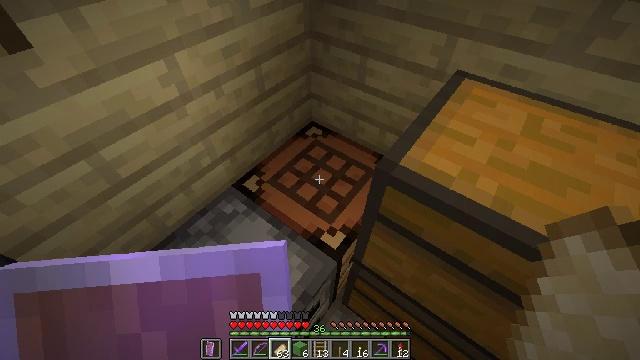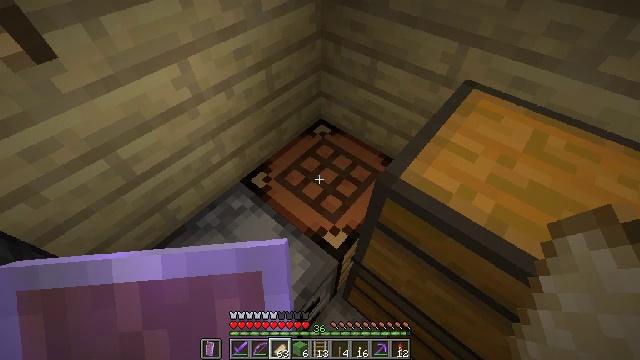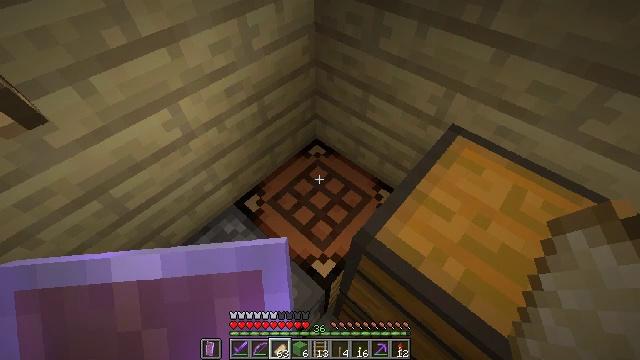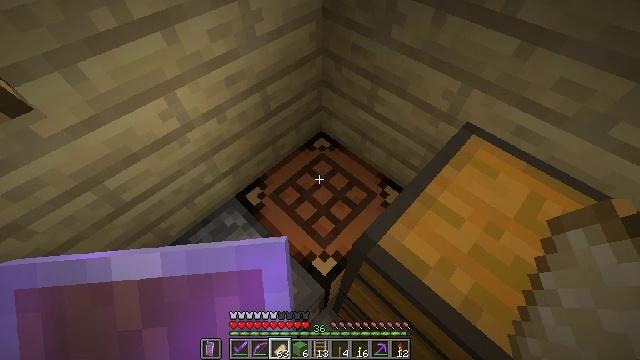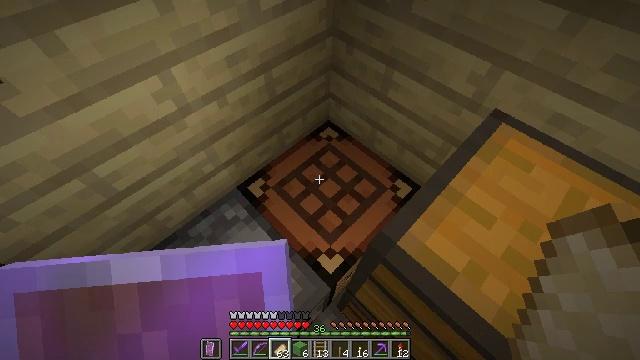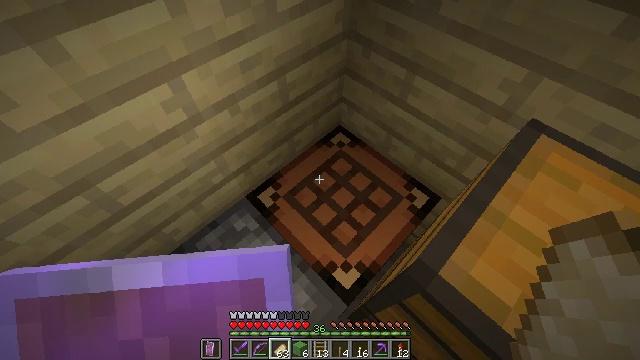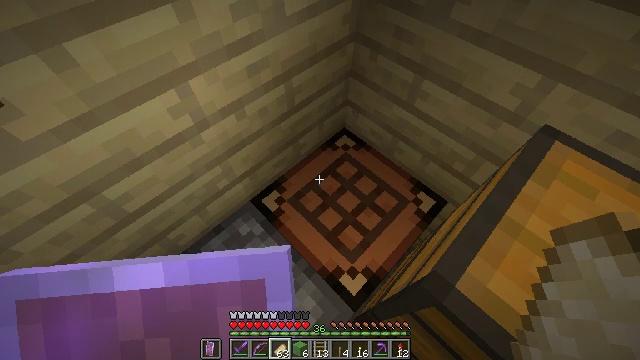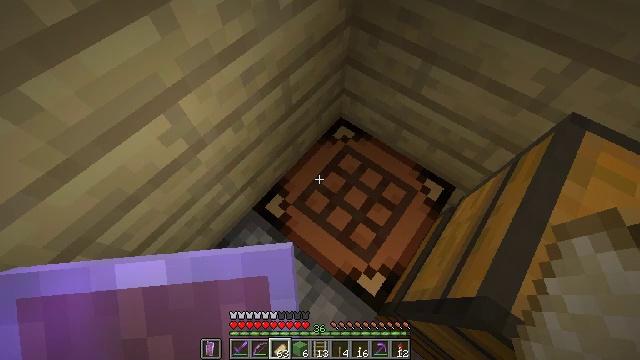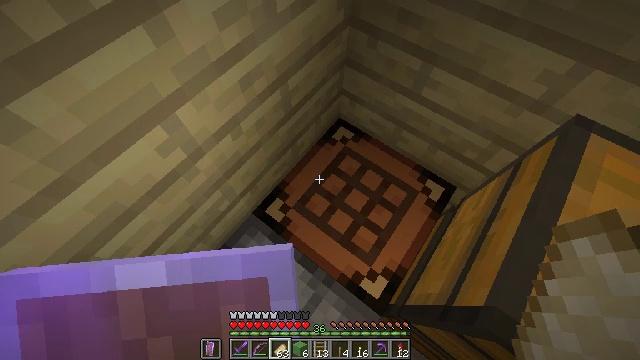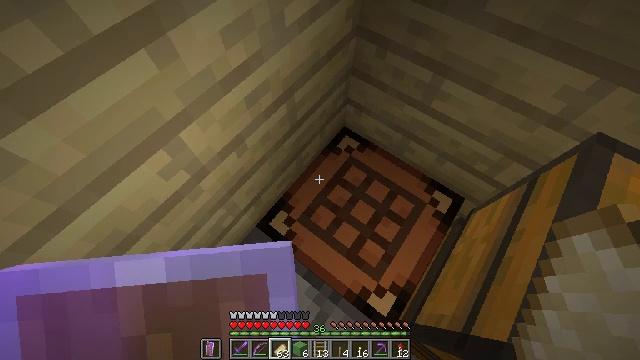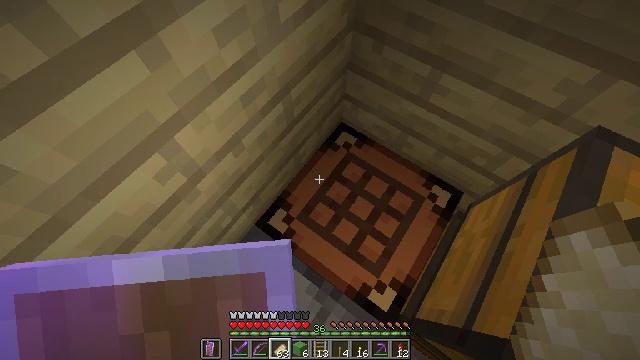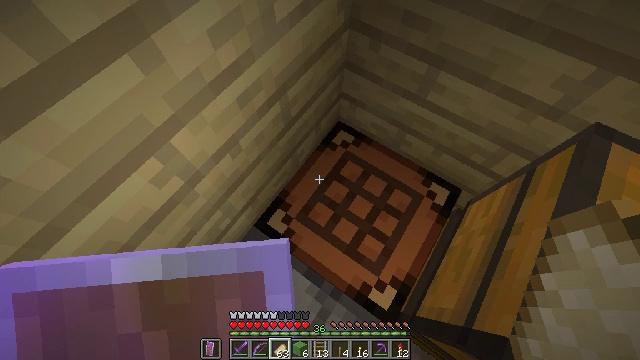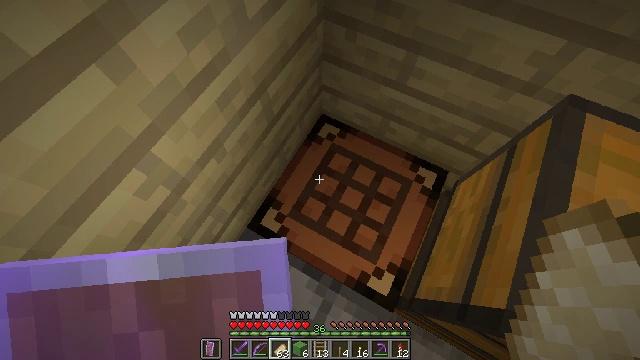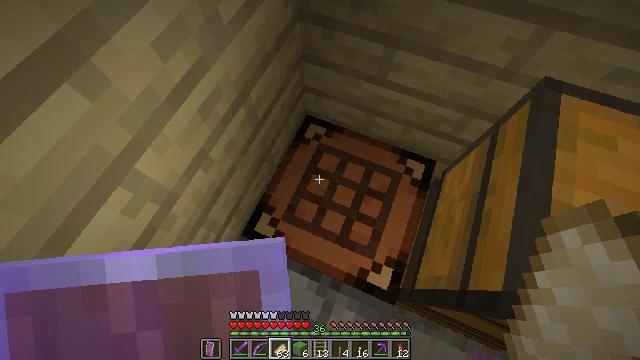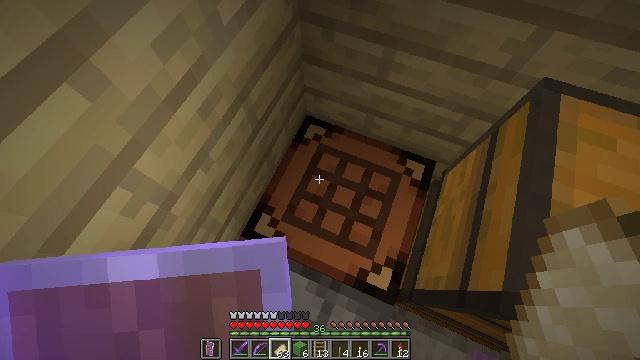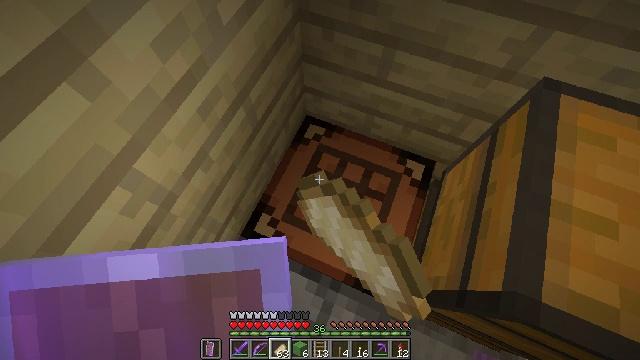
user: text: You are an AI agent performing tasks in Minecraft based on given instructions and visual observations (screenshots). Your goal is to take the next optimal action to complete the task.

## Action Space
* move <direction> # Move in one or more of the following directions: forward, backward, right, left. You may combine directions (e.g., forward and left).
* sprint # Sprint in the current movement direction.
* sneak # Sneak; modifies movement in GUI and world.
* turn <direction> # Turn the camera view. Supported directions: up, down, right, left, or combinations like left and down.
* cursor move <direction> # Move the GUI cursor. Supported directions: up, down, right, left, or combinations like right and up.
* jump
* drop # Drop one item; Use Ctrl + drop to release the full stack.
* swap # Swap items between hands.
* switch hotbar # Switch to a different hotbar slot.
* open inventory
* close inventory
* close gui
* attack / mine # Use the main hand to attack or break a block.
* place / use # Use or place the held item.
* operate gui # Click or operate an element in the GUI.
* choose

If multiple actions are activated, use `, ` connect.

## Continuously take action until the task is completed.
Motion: motion action
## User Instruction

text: Craft a comparator.
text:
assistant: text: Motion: move forward, turn left and down
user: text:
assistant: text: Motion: move forward, turn left and down
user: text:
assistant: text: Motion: move forward, turn left and down
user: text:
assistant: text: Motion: move forward, turn left and down
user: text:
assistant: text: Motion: move forward
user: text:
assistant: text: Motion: move forward
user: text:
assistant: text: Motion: move forward, turn right and down
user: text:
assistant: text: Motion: turn right
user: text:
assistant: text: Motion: no_op
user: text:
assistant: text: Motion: turn right and down
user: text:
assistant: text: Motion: turn right
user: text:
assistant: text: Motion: turn right and down
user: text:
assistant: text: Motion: turn right
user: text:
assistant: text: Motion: use / place
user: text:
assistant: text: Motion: use / place
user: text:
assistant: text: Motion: use / place
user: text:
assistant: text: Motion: no_op
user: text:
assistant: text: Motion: no_op
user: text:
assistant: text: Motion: no_op
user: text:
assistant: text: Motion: no_op
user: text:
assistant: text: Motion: no_op
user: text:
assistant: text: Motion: no_op
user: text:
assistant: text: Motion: no_op
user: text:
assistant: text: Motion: no_op
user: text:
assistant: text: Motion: no_op
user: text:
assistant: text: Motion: no_op
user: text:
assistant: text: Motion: no_op
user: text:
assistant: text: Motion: no_op
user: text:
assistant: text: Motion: turn left
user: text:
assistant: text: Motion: turn left